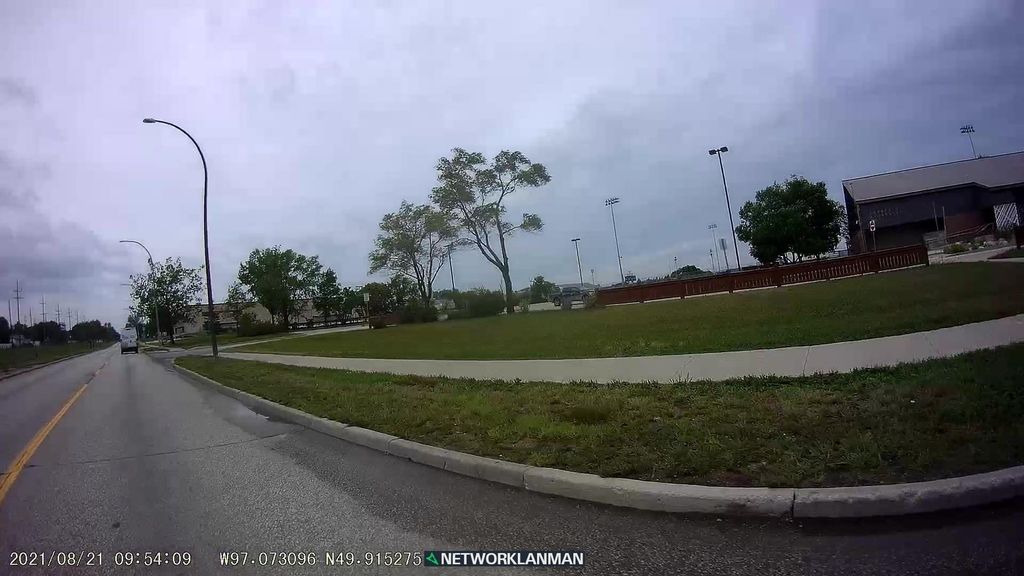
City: winnipeg